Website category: restaurant
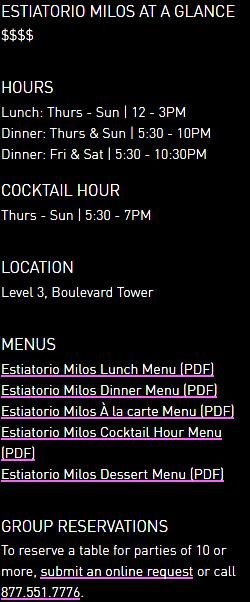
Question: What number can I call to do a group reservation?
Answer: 877.551.7776

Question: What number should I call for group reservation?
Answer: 877.551.7776

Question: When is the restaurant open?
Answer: Lunch: Thurs - Sun | 12 - 3PM Dinner: Thurs & Sun | 5:30 - 10PM Dinner: Fri & Sat | 5:30 - 10:30PM

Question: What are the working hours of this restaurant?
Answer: Lunch: Thurs - Sun | 12 - 3PM Dinner: Thurs & Sun | 5:30 - 10PM Dinner: Fri & Sat | 5:30 - 10:30PM

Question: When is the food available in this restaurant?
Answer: Lunch: Thurs - Sun | 12 - 3PM Dinner: Thurs & Sun | 5:30 - 10PM Dinner: Fri & Sat | 5:30 - 10:30PM

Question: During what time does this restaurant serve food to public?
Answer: Lunch: Thurs - Sun | 12 - 3PM Dinner: Thurs & Sun | 5:30 - 10PM Dinner: Fri & Sat | 5:30 - 10:30PM

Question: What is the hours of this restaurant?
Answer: Lunch: Thurs - Sun | 12 - 3PM Dinner: Thurs & Sun | 5:30 - 10PM Dinner: Fri & Sat | 5:30 - 10:30PM

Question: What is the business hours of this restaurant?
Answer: Lunch: Thurs - Sun | 12 - 3PM Dinner: Thurs & Sun | 5:30 - 10PM Dinner: Fri & Sat | 5:30 - 10:30PM

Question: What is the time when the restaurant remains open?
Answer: Lunch: Thurs - Sun | 12 - 3PM Dinner: Thurs & Sun | 5:30 - 10PM Dinner: Fri & Sat | 5:30 - 10:30PM

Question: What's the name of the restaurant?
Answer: Estiatorio Milos at a glance

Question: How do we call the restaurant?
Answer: Estiatorio Milos at a glance

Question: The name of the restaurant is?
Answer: Estiatorio Milos at a glance

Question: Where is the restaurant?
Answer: Level 3, Boulevard Tower

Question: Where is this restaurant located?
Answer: Level 3, Boulevard Tower

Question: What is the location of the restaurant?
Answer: Level 3, Boulevard Tower

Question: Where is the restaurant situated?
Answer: Level 3, Boulevard Tower

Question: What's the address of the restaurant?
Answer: Level 3, Boulevard Tower

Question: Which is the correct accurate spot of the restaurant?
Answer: Level 3, Boulevard Tower

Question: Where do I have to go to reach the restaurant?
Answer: Level 3, Boulevard Tower

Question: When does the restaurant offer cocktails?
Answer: Thurs - Sun | 5:30 - 7PM

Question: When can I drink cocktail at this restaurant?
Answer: Thurs - Sun | 5:30 - 7PM

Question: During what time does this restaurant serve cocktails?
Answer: Thurs - Sun | 5:30 - 7PM

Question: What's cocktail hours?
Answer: Thurs - Sun | 5:30 - 7PM